Question: Imagine a company that lets people use their web software to build web sites. Each customer has one or more sites that they've built and each of these sites will contain perhaps a hundred "cells" that hold the HTML for various pieces of the site. We know for certain that each cell will only be used in one site. So we have:

Now we need to describe the cells in each site.
One way would be to have a huge (and I mean huge) cell table that contains all the cells created by a million customers. Then each cell record would point back to the siteId where it was used.
But it seems that there should be a way to take advantage of the knowledge that each cell is only one of a hundred or so in its site, so instead of searching a table of 100 million cells we could search a table of 100 cells, or just ask for that table when we want to build that site.
Thanks for your input.
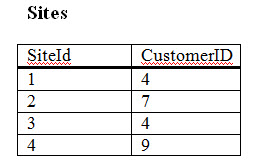
Answer: > One way would be to have a huge (and I mean huge) cell table that
contains all the cells created by a million customers. Then in each
row of a cell record we'd point back to the siteId where it was used.
This is probably the route I would go. Most modern databases can handle tables with hundreds of millions of rows when you use the proper performance tuning techniques.
I'm not positive but it sounds like you are considering placing cells for each site in a site specific table in an effort to keep the number of rows in each table down. If this is true it seems like you are trying to over optimize before you have any performance problems.
I would focus on creating a well designed normalized database at this point and if you run into performance problems, I would come back here with the specific performance problem.